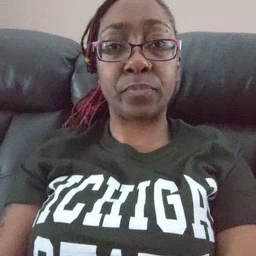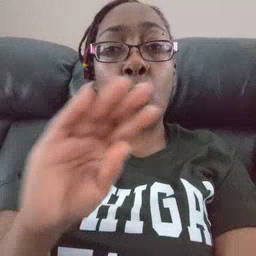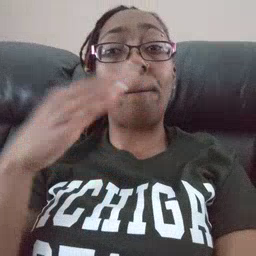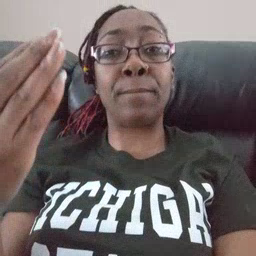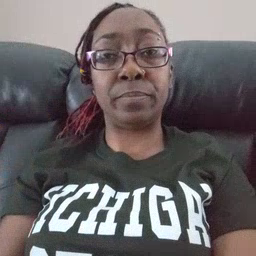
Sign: open